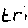
Label: triangle